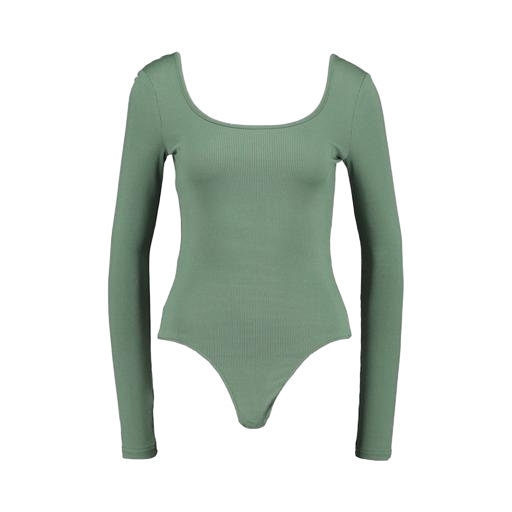
green scoop neck, green and rounded neck, green and long sleeves, white background